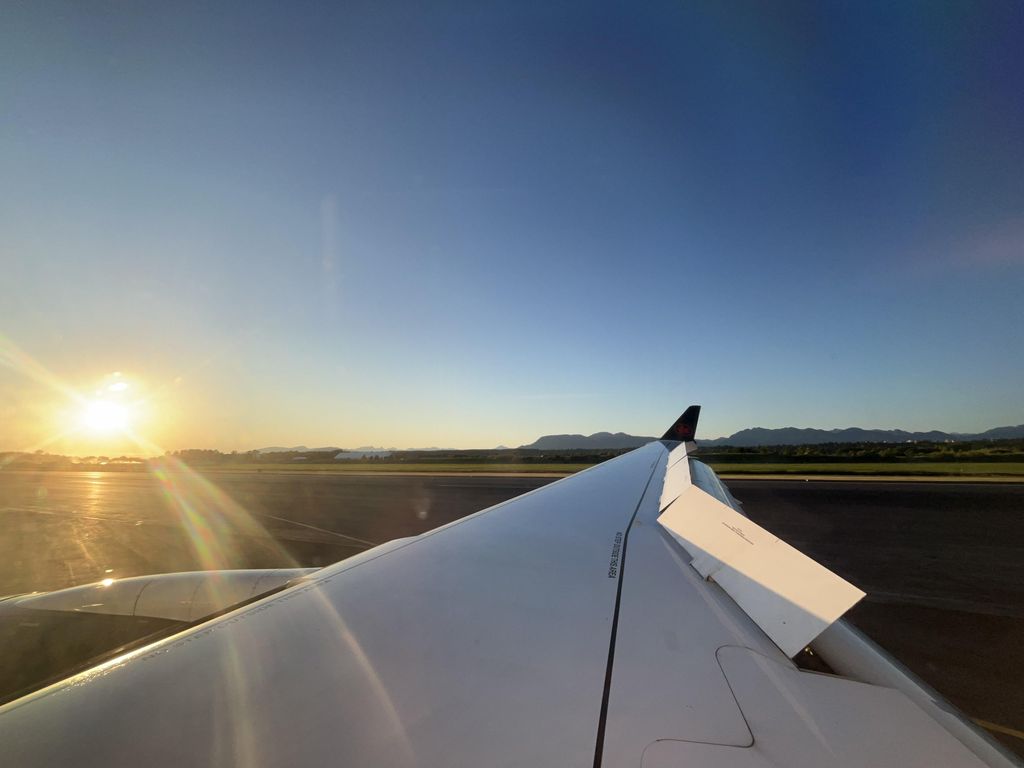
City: vancouver